Question:
i need to create set of web forms inside a folder. when i created like below image masterpage images is not showing in all default pages inside folder.....i want to create web forms like below image and it should inherit all thinks from masterpage...how can i do .thanks...
i am using WOWSlider images.images is not showing in folder web forms // WOWSlider.com -
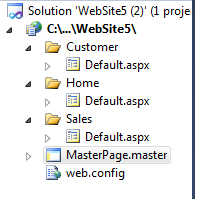
Answer: You can create webform page anywhere you want inside the same web application. The only difference that each page should have correct path to MasterPage in <URL> like this:
'''
<%@ Page Language="C#" MasterPageFile="~/MasterPage.master" (other page attributes) %>
'''